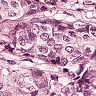
Metastatic tissue present: yes